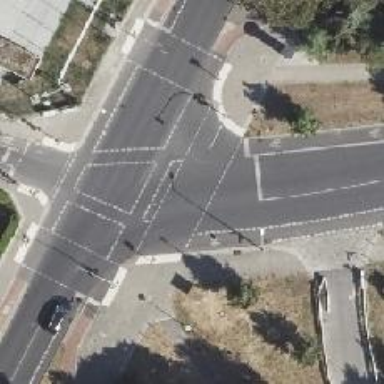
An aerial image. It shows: Crossing with traffic signals.